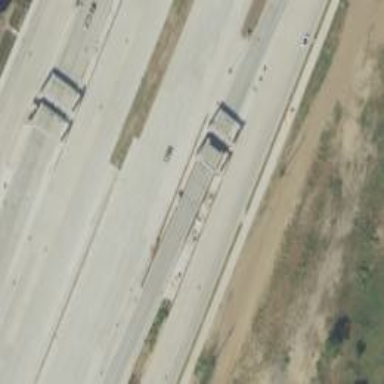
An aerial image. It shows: Toll gantry on the road.